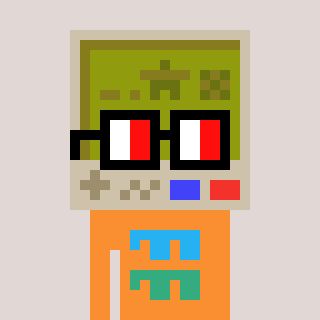
a pixel art character with square glasses with black frames and red eyes, a gameboy-shaped head and a orange-colored body on a warm background